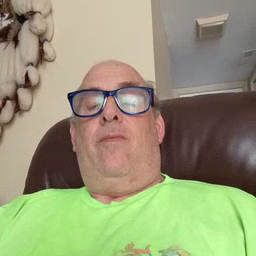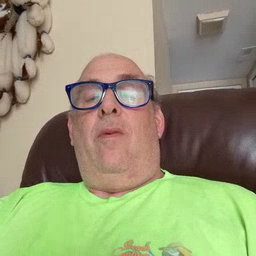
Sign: TV